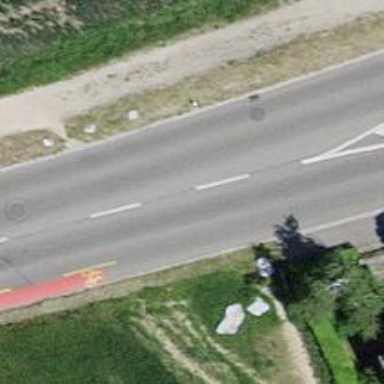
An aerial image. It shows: Asphalt secondary road with dedicated lane for cyclists on both sides.